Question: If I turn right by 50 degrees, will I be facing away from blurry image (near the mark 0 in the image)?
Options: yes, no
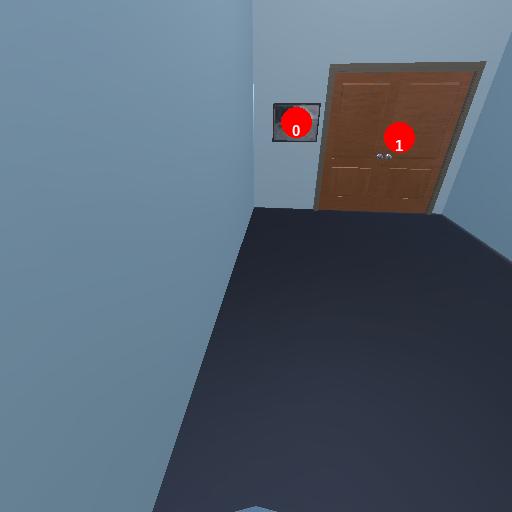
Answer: yes